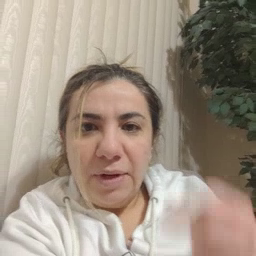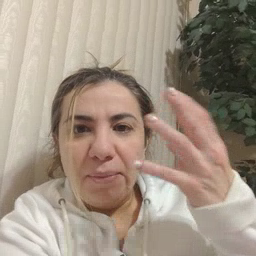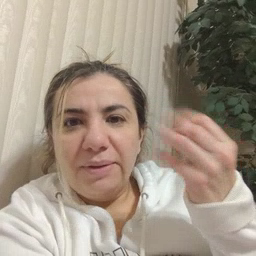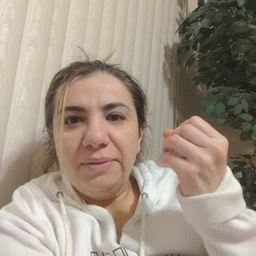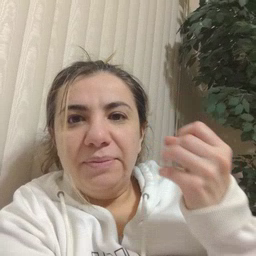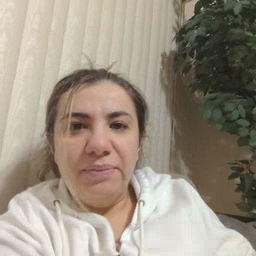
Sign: many